Question: I am using a listbox in an application with Delphi XE7 and need to put 9 items in split screen evenly as this image:

I do not know if I'm using the correct component but I can not make this division. Any idea how to do?
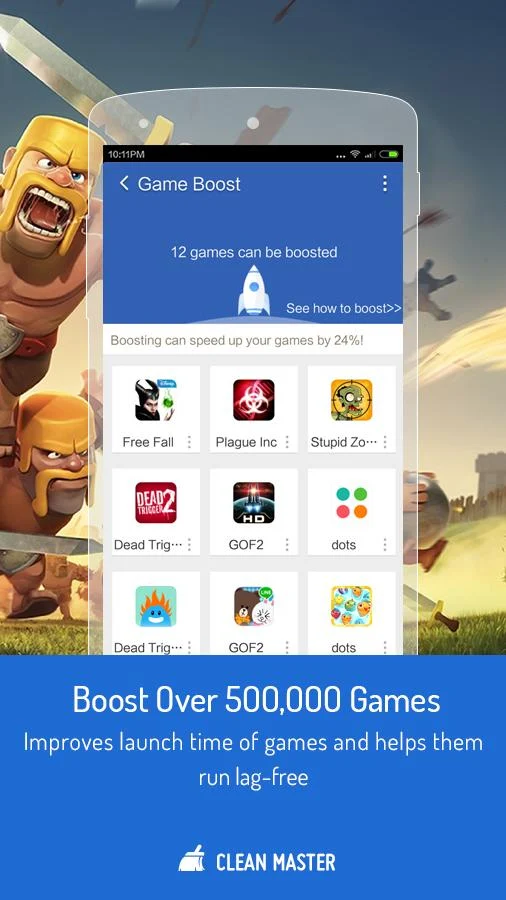
Answer: You can use a TGridPanelLayOut
see <URL>